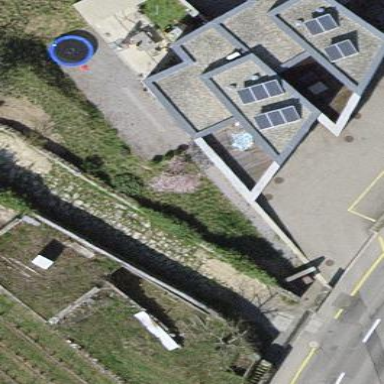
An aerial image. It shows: House with flat roof.